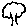
Label: tree